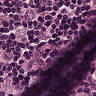
Metastatic tissue present: yes